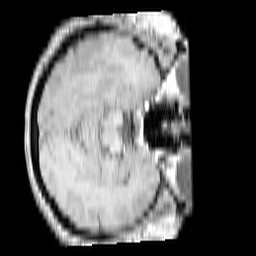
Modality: T1w
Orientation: axial
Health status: ill
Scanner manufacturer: philips
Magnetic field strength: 3 T
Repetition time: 0.3787 s
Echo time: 0.002908 s